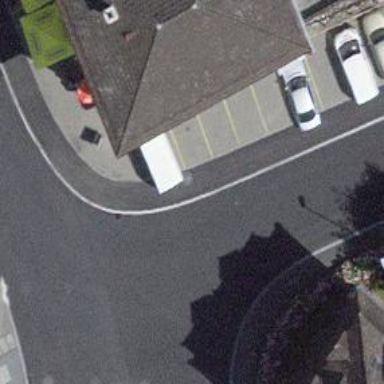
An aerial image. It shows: Kerb serving as barrier.